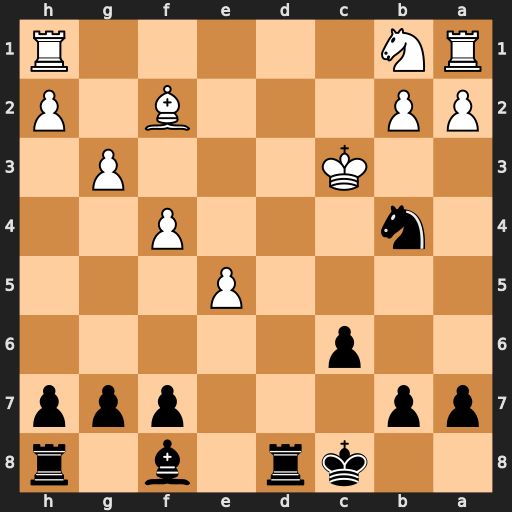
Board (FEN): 2kr1b1r/pp3ppp/2p5/4P3/1n3P2/2K3P1/PP3B1P/RN5R
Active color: b
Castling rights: -
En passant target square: -
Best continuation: Rd3+ Kc4 b5#